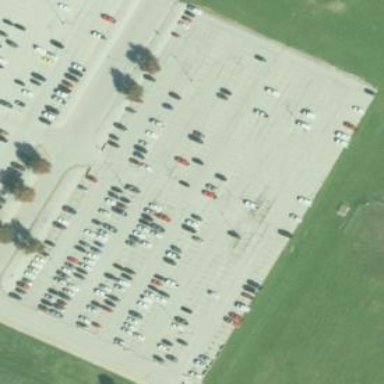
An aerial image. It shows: Parking area.